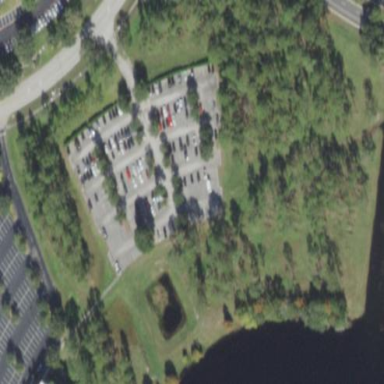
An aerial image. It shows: Parking area with surface.